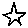
Label: star